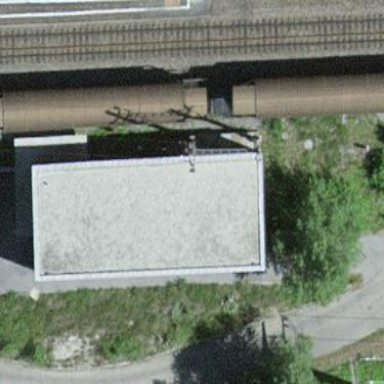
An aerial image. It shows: Transportation building.